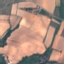
Land use / land cover class: PermanentCrop